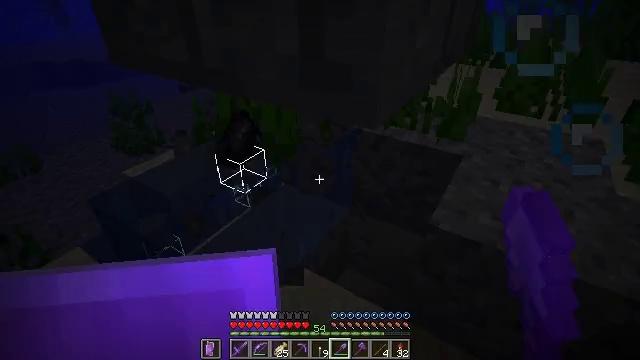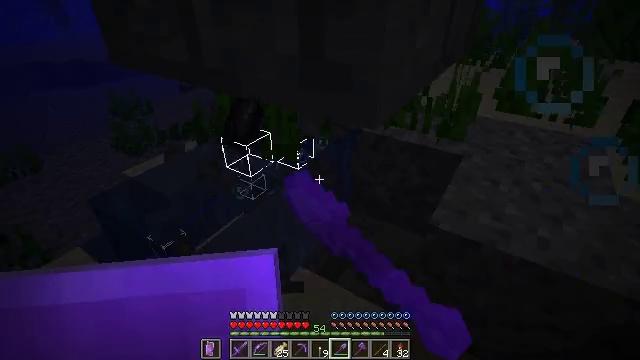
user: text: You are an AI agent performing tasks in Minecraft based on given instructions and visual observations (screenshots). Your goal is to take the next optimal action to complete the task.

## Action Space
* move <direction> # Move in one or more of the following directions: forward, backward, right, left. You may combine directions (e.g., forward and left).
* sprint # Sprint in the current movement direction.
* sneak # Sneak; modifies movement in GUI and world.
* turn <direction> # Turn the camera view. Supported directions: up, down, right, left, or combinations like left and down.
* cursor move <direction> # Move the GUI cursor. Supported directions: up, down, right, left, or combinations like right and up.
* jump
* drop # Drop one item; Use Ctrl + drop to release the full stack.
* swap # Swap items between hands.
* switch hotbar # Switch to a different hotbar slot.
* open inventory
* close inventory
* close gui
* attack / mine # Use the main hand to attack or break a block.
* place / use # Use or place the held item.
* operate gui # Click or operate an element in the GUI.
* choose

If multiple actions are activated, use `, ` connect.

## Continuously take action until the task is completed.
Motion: motion action
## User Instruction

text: Mine sand by the water.
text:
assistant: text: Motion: sneak, attack / mine
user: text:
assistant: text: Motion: sneak, attack / mine